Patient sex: F
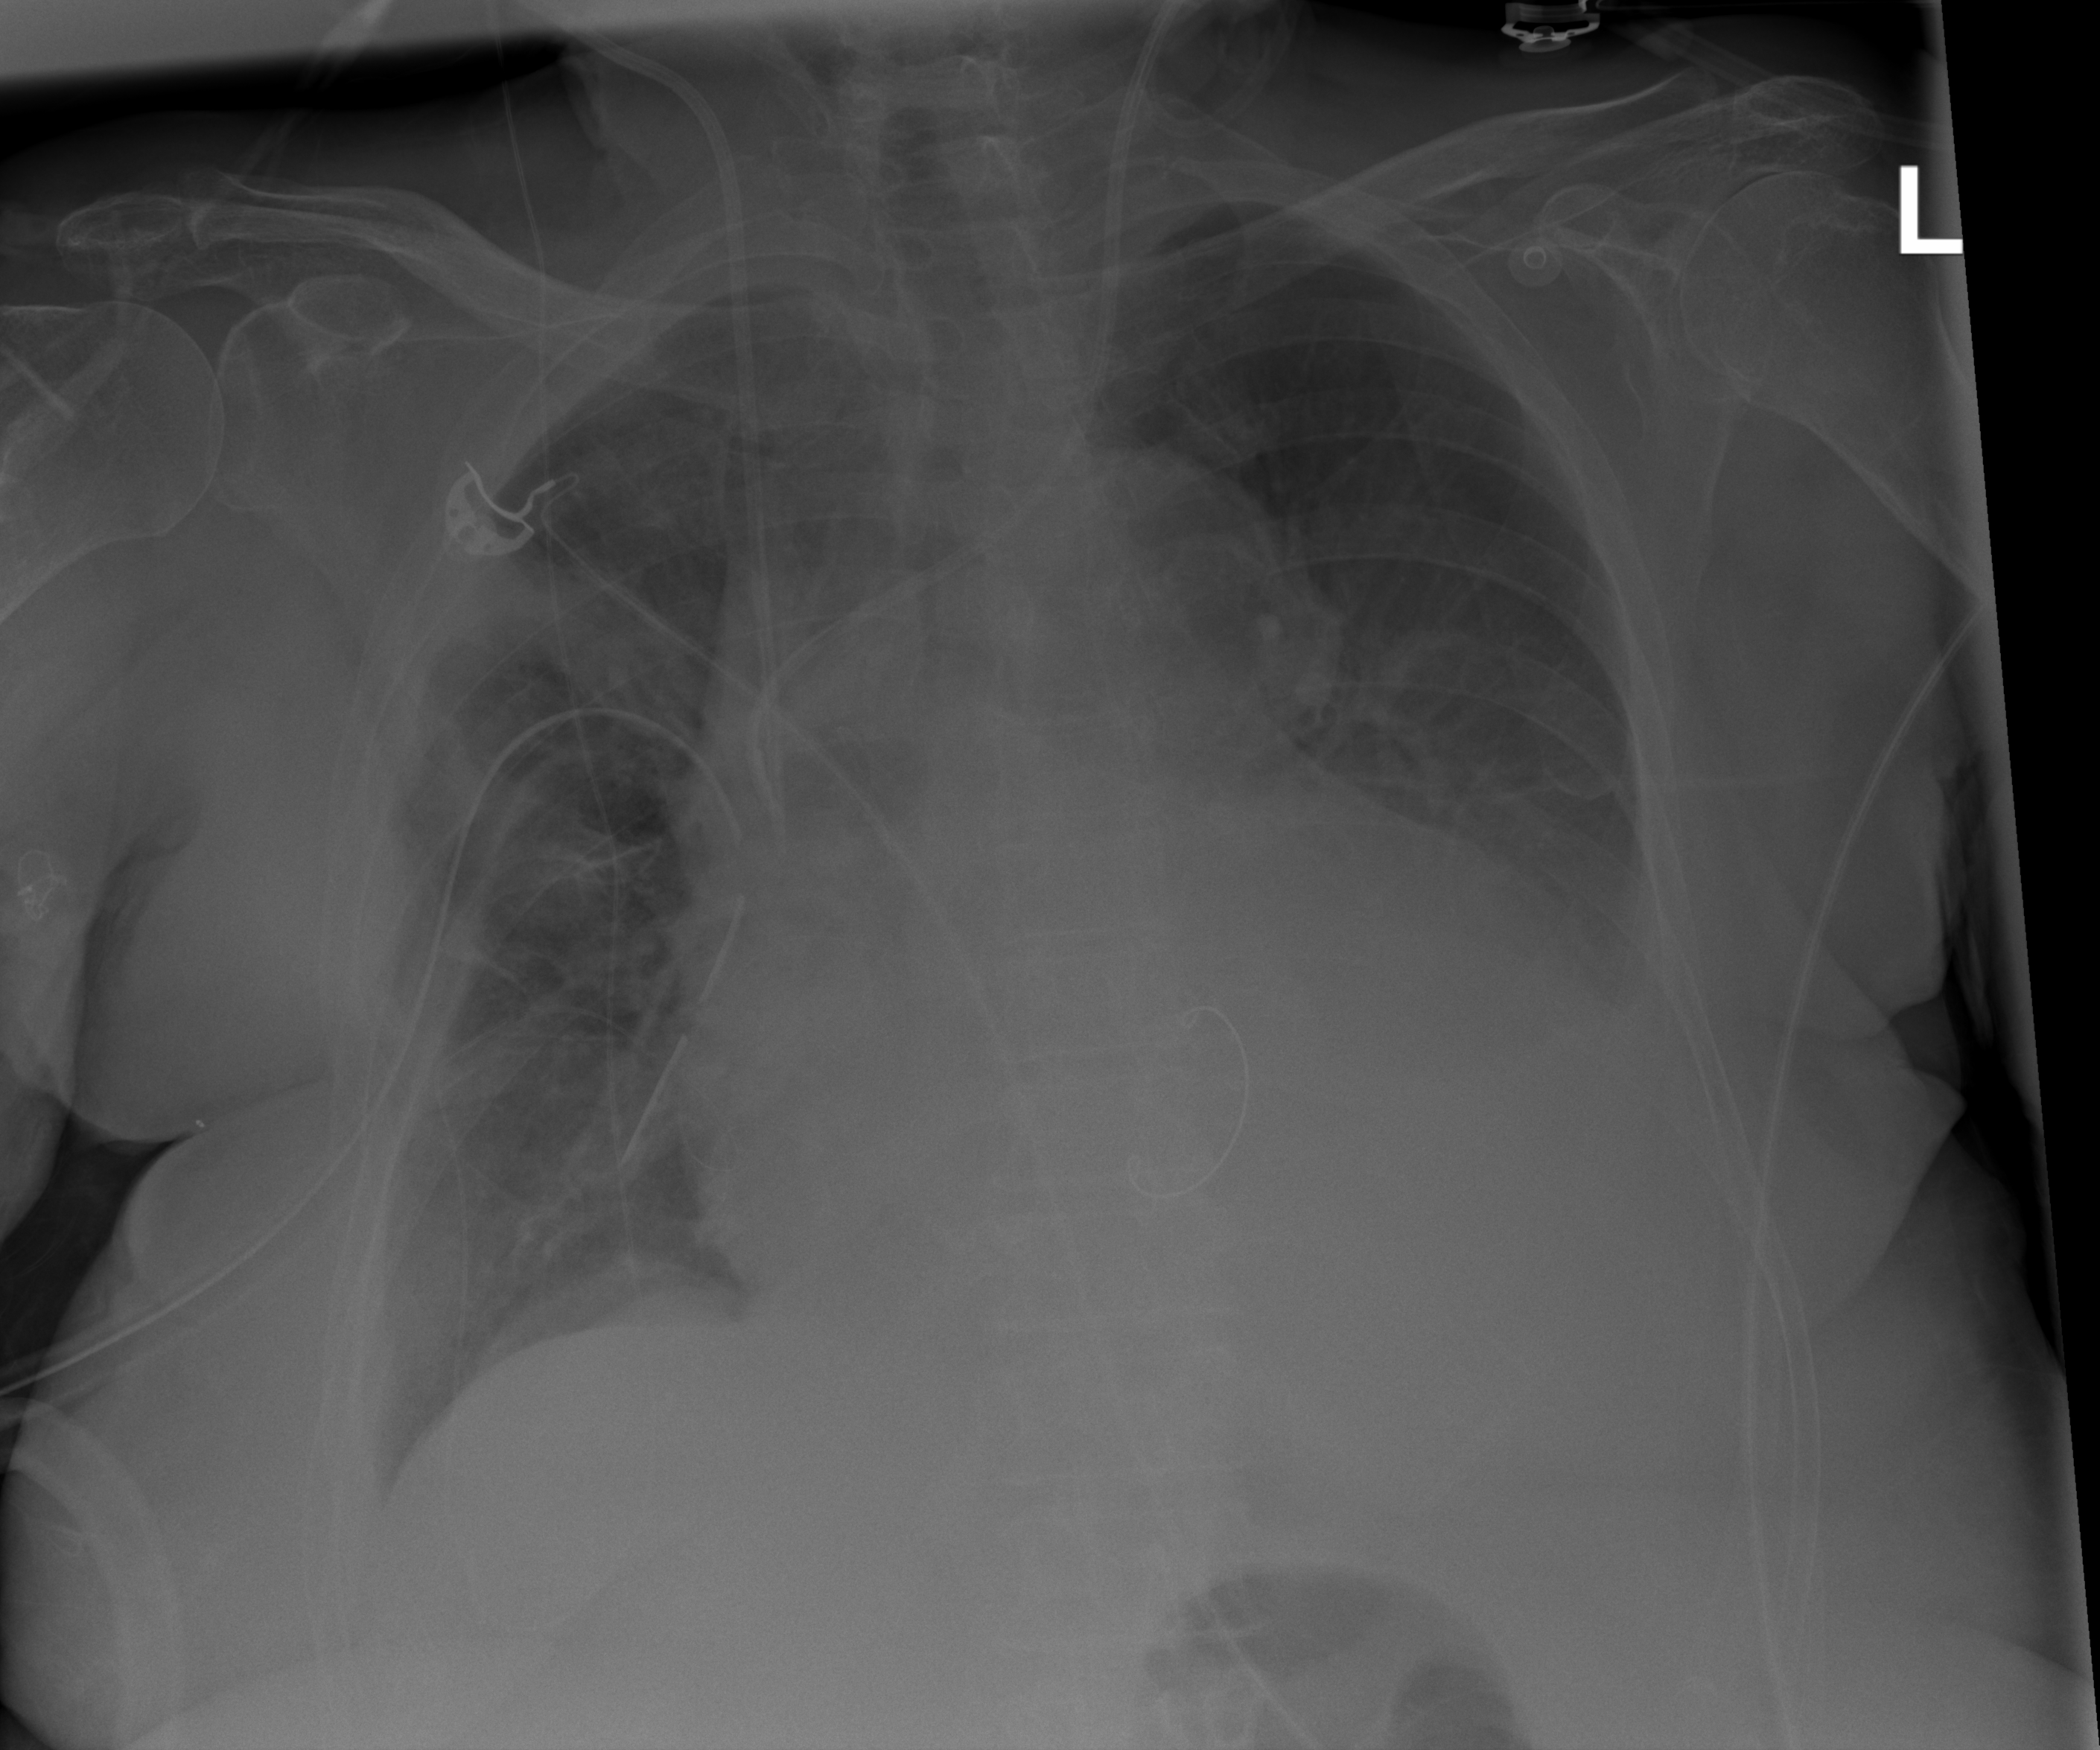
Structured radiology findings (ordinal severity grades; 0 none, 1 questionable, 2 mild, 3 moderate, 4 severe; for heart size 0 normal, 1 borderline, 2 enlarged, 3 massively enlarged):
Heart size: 2
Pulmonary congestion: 0
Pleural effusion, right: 2
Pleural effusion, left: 2
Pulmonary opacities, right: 0
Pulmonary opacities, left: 0
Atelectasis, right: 3
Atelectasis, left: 0